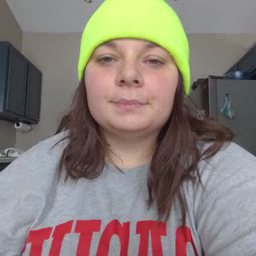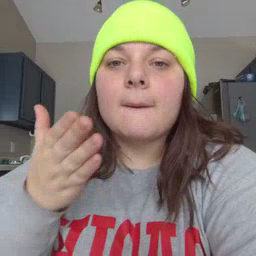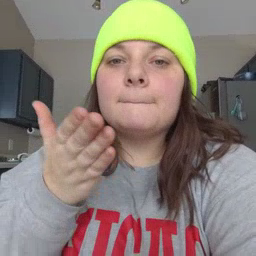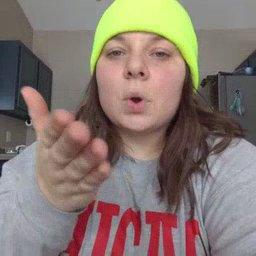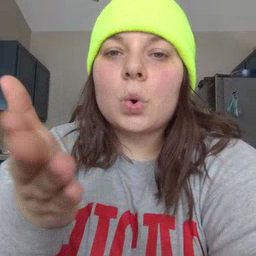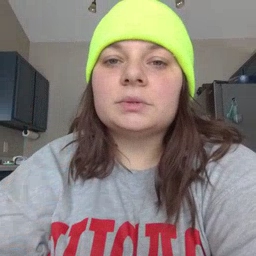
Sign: boat